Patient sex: M
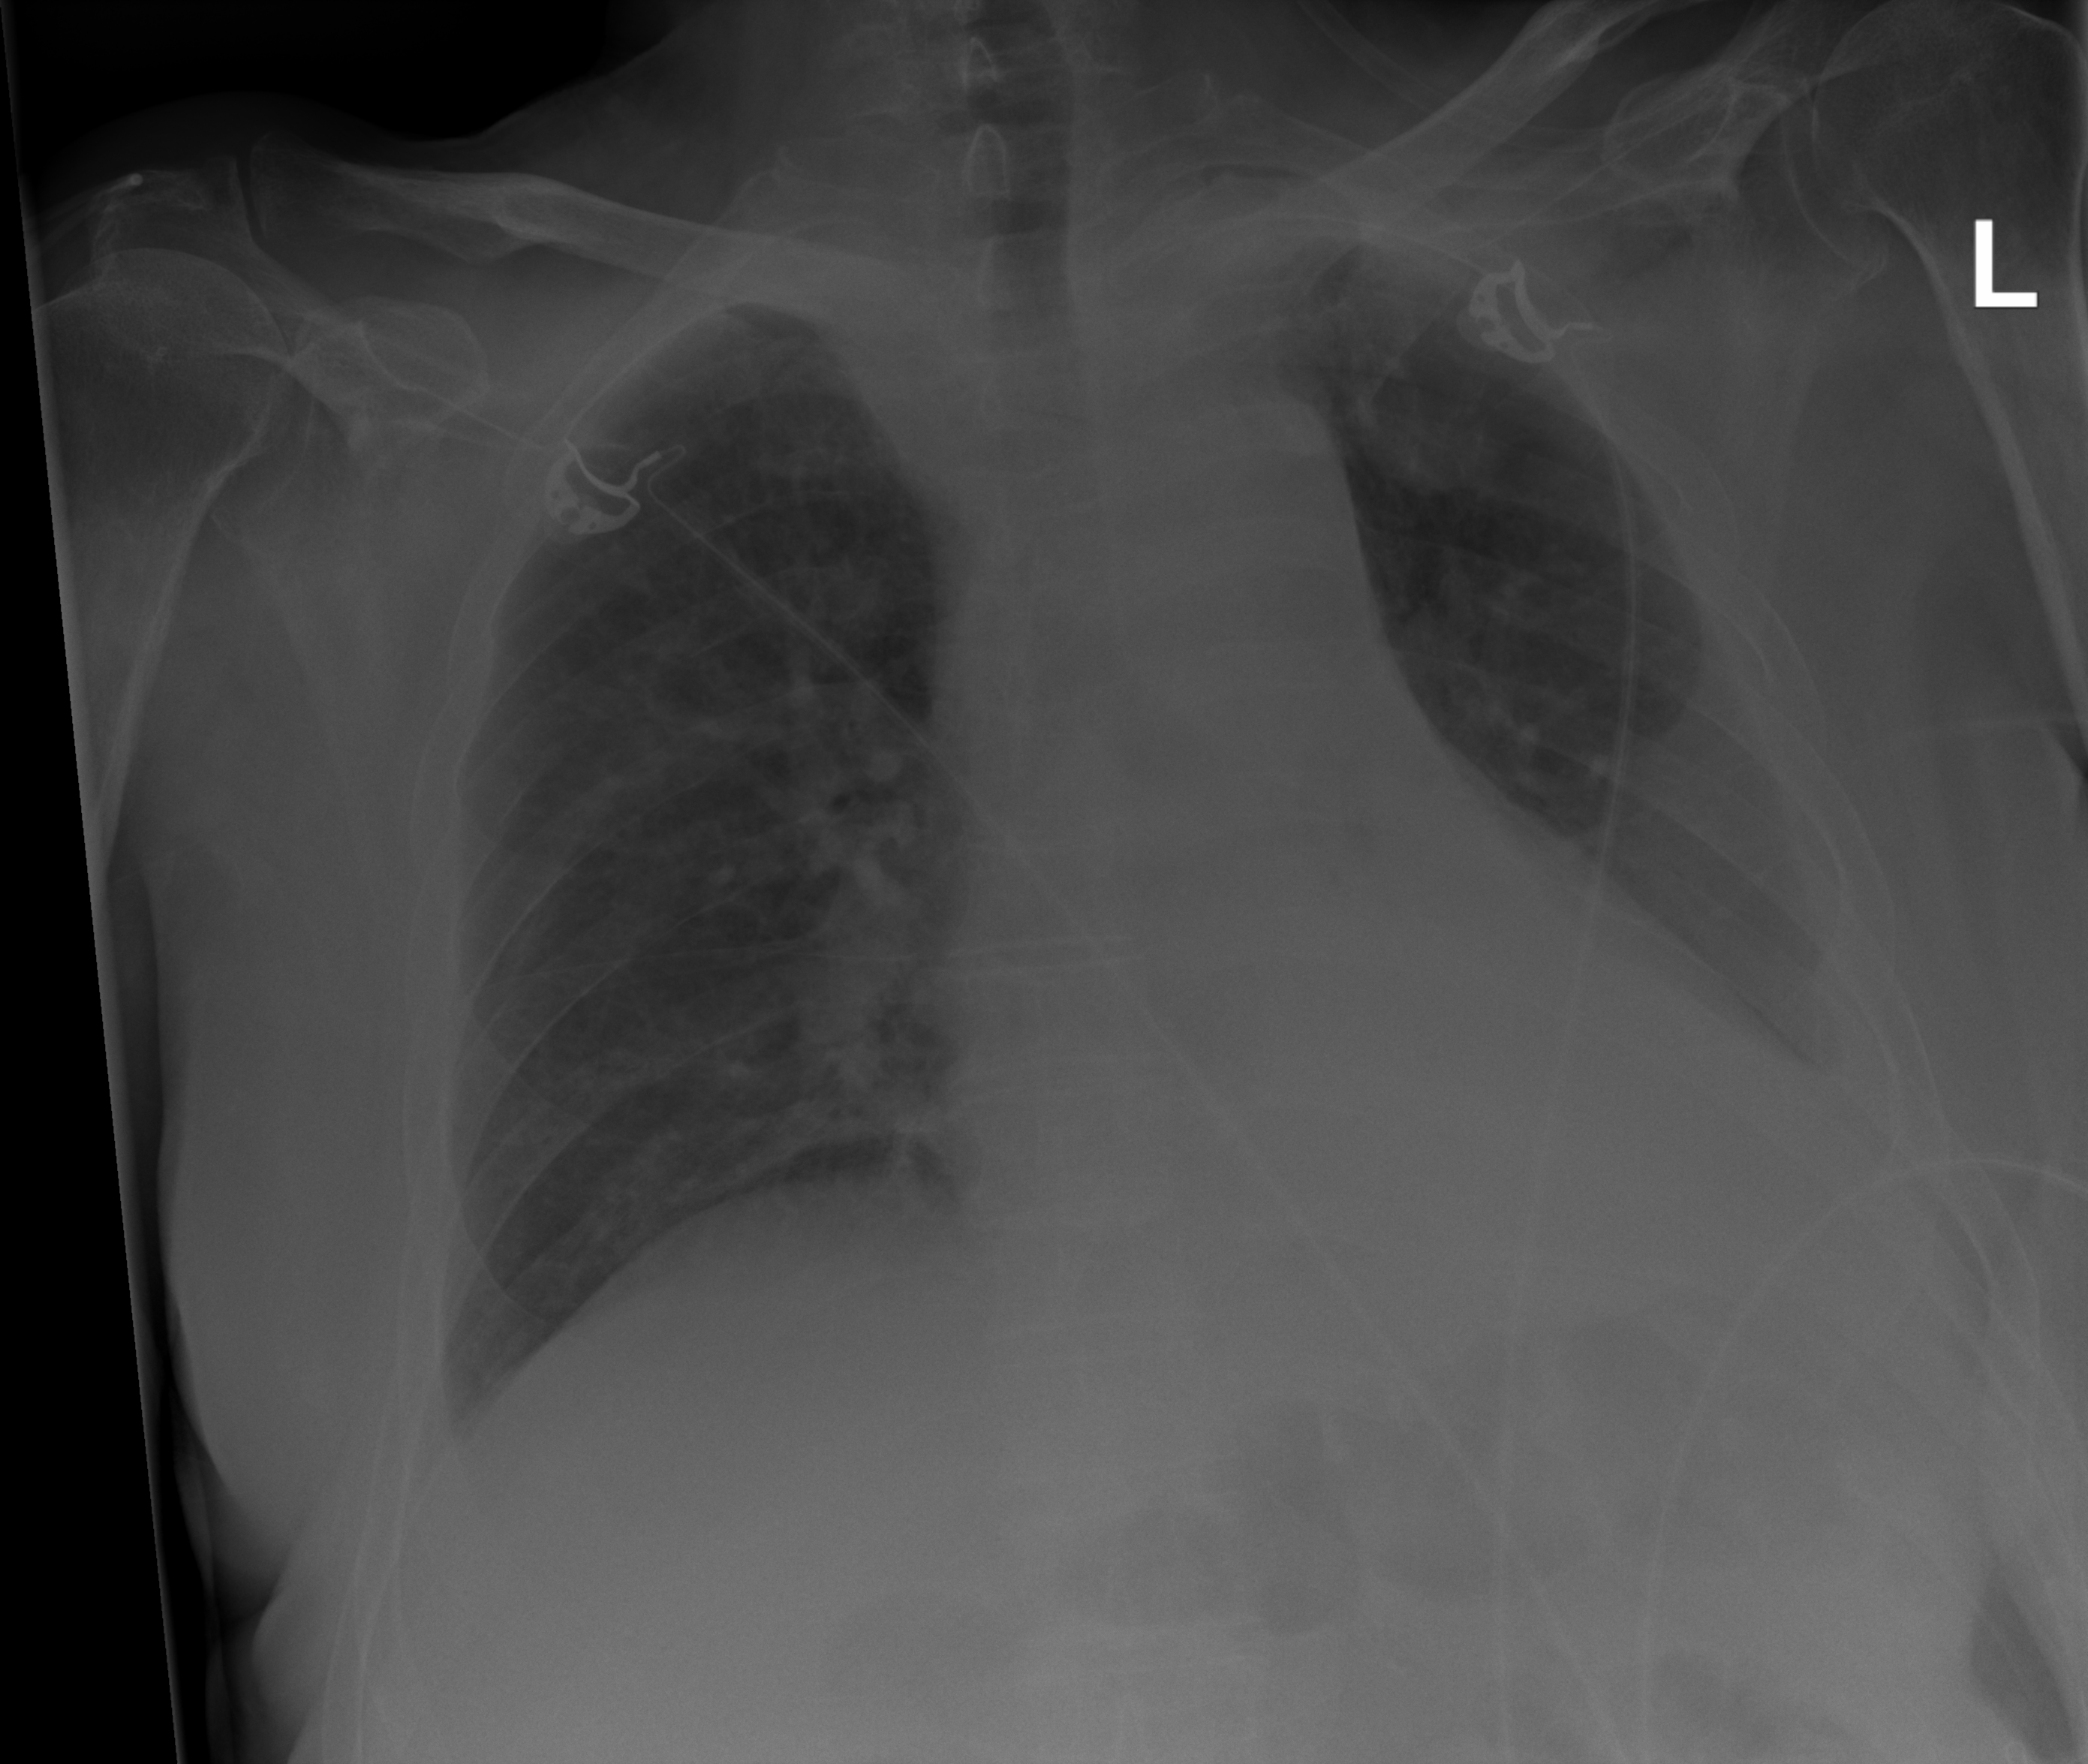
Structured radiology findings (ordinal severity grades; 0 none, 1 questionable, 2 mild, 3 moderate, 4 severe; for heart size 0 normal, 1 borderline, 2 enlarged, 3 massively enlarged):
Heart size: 1
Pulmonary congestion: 0
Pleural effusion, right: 0
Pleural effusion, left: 2
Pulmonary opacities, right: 0
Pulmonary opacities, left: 0
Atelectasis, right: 0
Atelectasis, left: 2